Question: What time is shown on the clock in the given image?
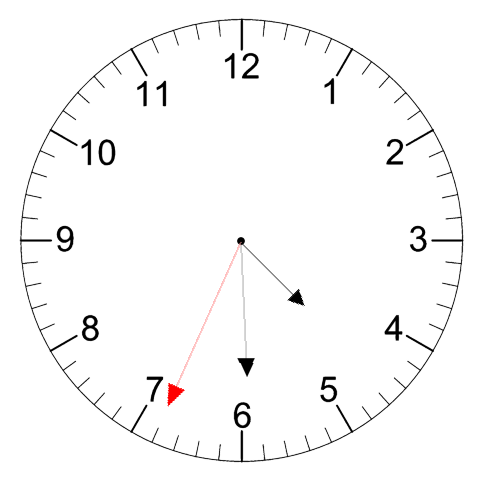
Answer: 04:29:34